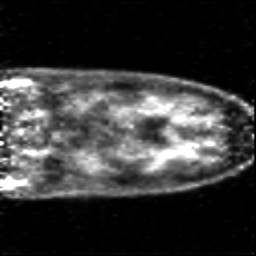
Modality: PET
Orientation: coronal
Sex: male
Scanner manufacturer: siemens